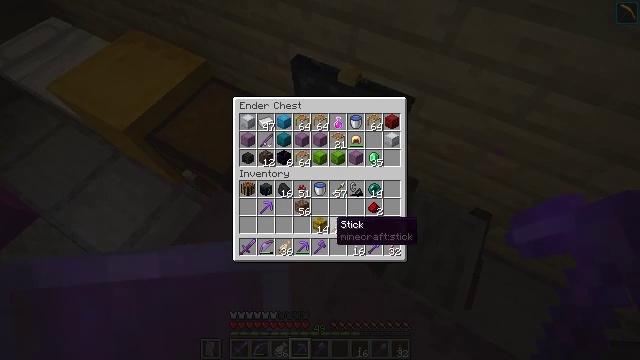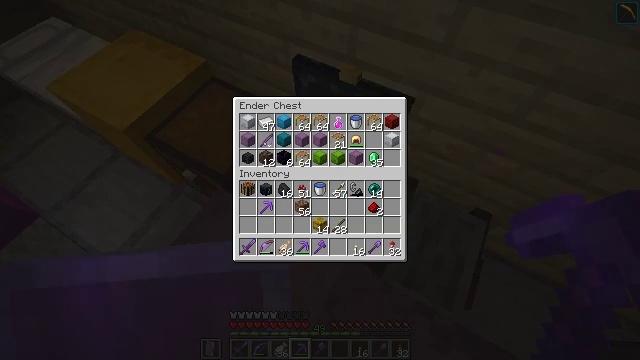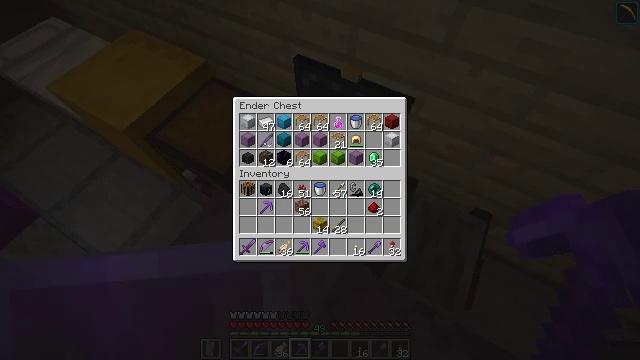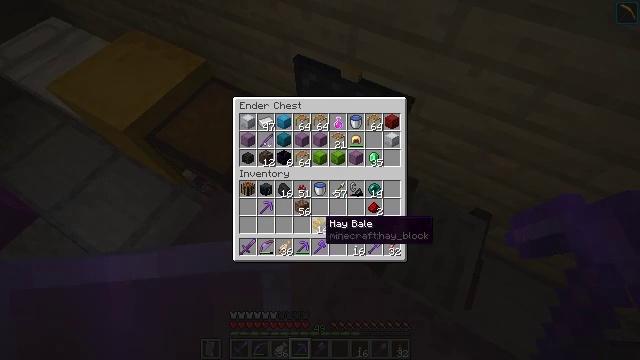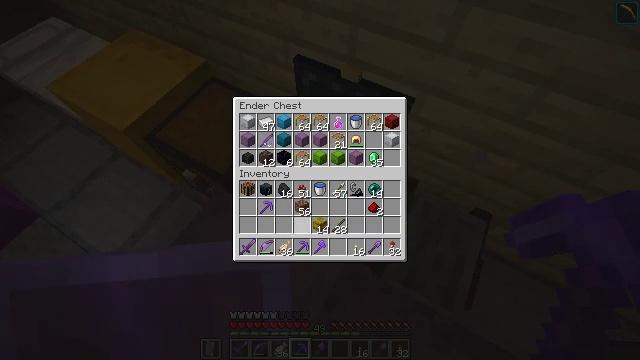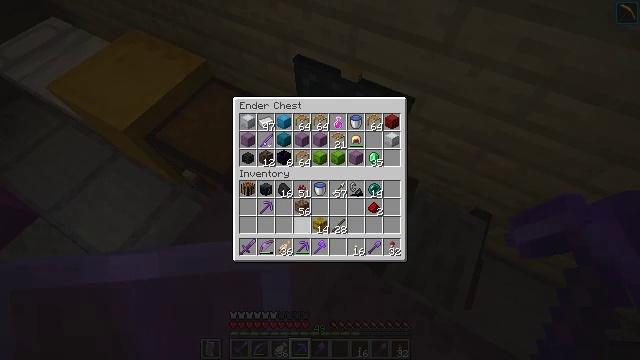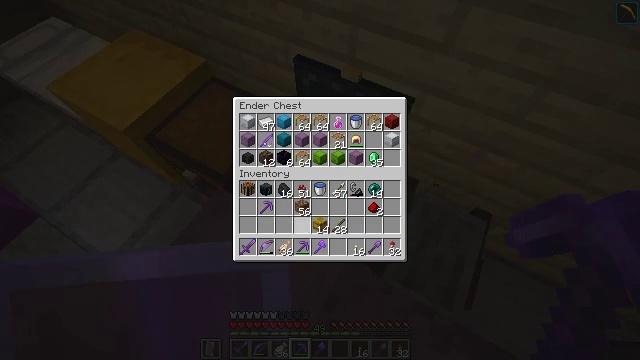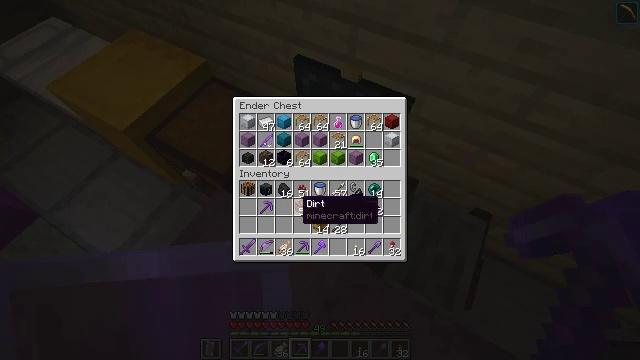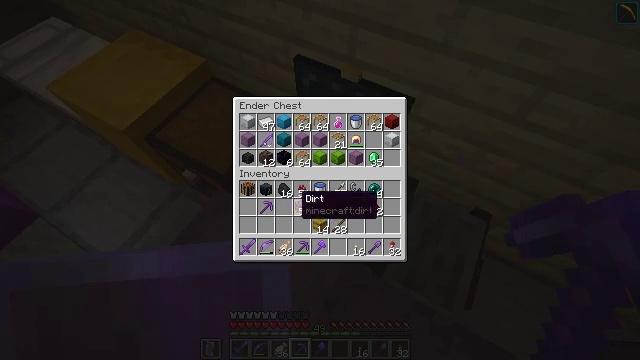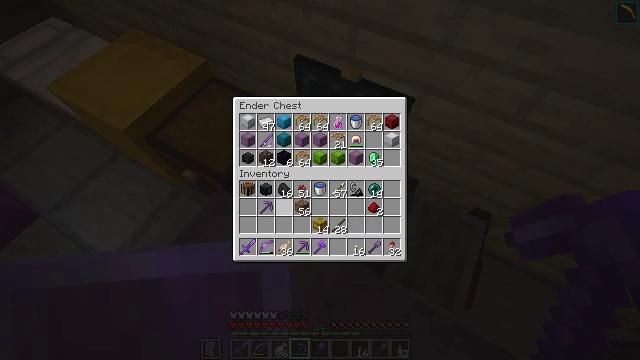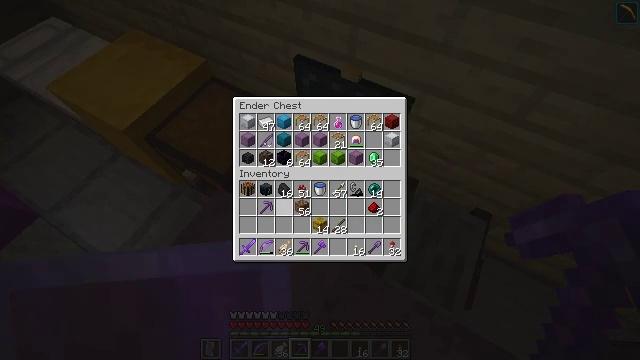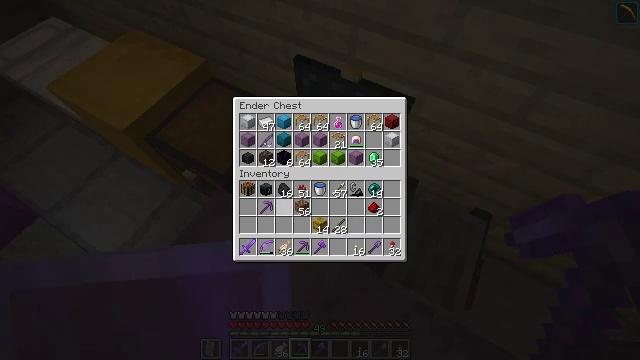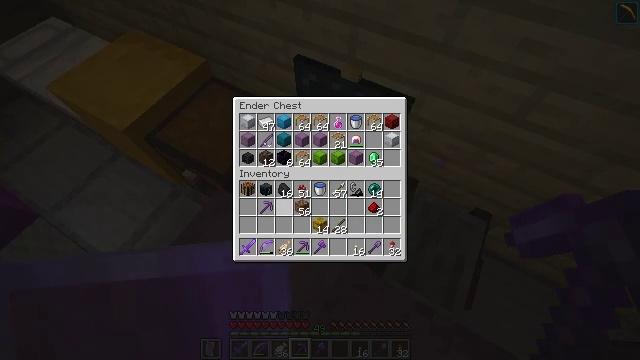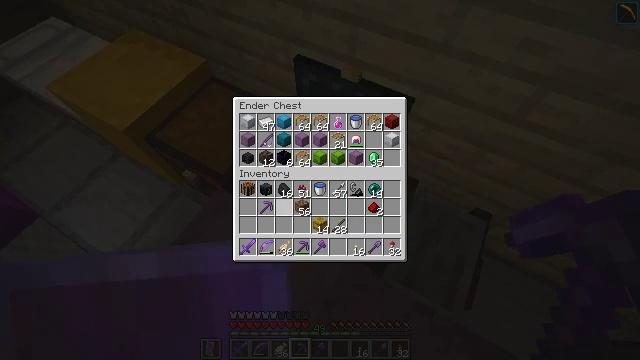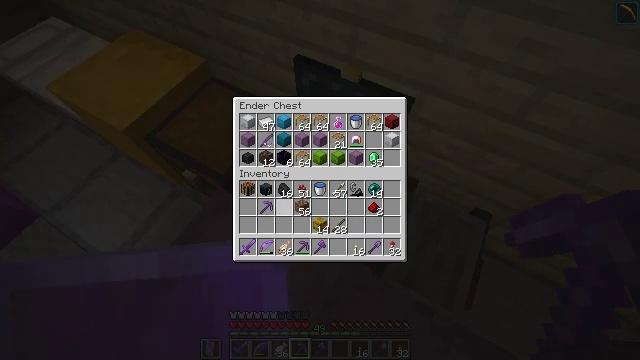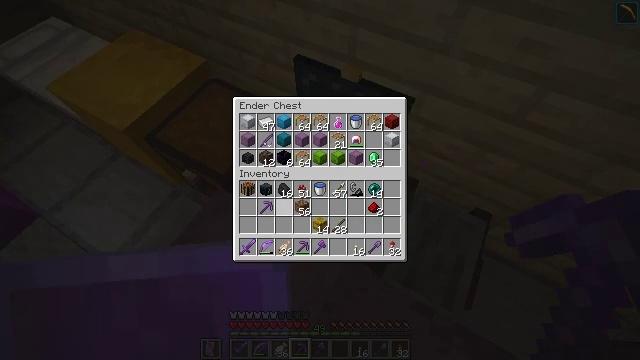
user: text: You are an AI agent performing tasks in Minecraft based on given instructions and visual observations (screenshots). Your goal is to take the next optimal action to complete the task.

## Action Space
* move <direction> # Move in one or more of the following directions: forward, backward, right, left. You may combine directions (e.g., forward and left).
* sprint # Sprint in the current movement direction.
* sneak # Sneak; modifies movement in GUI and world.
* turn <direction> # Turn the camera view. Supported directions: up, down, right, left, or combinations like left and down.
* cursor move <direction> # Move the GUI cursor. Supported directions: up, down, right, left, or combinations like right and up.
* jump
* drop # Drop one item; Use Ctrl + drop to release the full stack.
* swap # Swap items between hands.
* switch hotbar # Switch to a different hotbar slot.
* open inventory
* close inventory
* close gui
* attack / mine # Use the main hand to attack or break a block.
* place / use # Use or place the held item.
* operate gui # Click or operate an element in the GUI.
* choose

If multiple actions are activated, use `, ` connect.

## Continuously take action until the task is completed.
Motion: motion action
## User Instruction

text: Craft blaze powder.
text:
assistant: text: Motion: no_op
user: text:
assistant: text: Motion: no_op
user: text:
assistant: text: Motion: cursor move left
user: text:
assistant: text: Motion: cursor move left and up
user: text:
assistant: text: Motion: no_op
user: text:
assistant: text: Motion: sneak
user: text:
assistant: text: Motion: sneak
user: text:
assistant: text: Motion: sneak
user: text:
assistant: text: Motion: sneak
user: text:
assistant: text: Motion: sneak
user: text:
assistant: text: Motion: sneak, cursor move left
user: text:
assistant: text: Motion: sneak
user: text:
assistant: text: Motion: sneak
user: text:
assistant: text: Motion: sneak
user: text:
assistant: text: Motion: sneak
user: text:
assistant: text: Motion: sneak
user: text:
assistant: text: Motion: sneak
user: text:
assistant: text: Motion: sneak
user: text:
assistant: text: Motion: no_op
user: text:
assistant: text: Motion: no_op
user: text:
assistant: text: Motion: no_op
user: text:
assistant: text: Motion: no_op
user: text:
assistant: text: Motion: no_op
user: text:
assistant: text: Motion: cursor move right
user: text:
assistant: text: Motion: no_op
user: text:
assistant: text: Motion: no_op
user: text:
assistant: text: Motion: no_op
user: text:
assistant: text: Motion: no_op
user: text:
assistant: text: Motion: cursor move right
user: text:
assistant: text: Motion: cursor move right